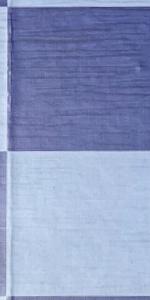
Label: Empty